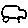
Label: car